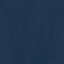
Land use / land cover: SeaLake